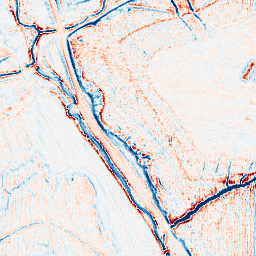
Category: edge_preserving
Decomposition family: anisotropic_diffusion
Decomposition parameters: iterations: 10
kappa: 30
gamma: 0.2
Upsampling method: fft_zeropad
Upsampling parameters: scale: 4
Upsampling scale: 4